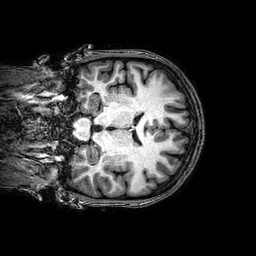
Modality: T1w
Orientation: coronal
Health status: healthy
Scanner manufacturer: philips
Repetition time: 0.008198 s
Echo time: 0.00376 s